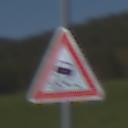
Verkehrszeichen: SchleuderOderRutschgefahr
Umgebung: Outdoor, Nature
Tageszeit: MorningAfternoon
Wetter: PartlyCloudy
Licht: Natural
Jahreszeit: NotSpecified
Kontrast: HighContrast